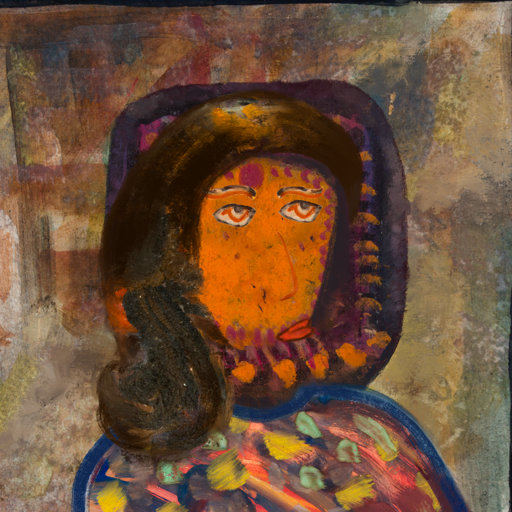
Background: Mosgoul, Head And Neck Side: Doll_w_Hair, Face Side: Experience, Bust: Mother_And_Son_Mother, Hair Side: Gypsy_Queen, Head Accessory: Blank, Second Necklace: Blank, Necklace: Blank, Baby: Blank